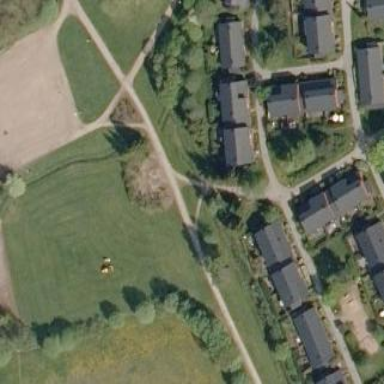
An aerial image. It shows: Grass pitch designated as leisure land.